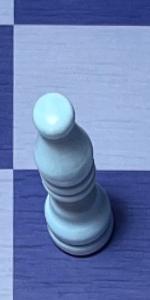
Label: Bishop_White